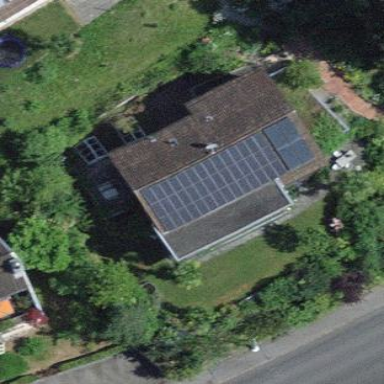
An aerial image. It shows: Solar power generator using photovoltaic panels.